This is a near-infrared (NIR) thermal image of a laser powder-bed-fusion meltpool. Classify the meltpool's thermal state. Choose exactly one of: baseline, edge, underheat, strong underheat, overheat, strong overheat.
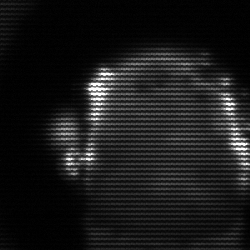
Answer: baseline